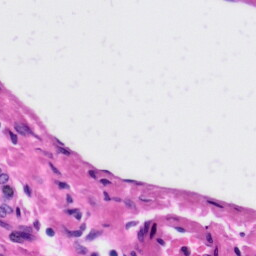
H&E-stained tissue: Liver